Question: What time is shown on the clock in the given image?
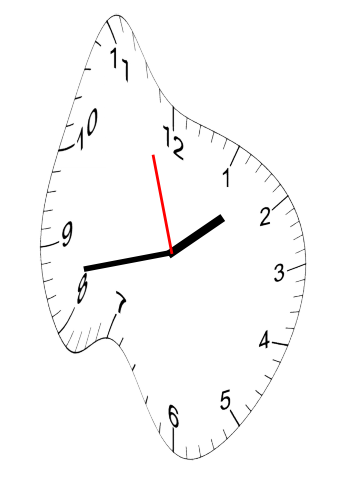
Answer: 01:42:57